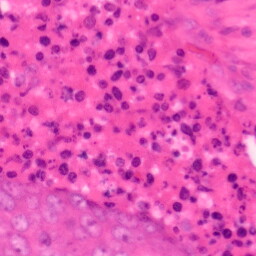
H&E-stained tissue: Colon